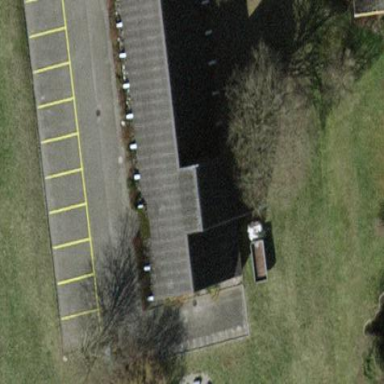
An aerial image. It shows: Building with gabled roof of dark grey color. The roof is oriented across the building.